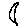
Label: moon